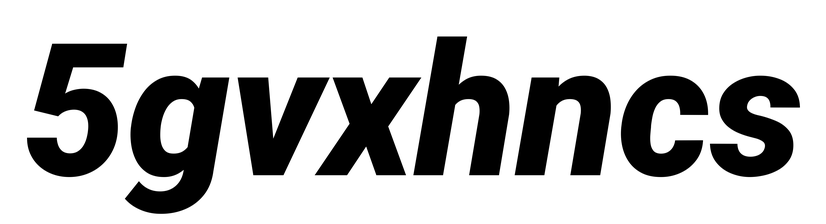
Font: Roboto-Italic_Black_Italic